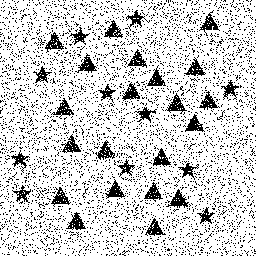
Squares: 0
Triangles: 21
Stars: 11
Total shapes: 32